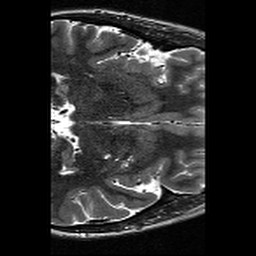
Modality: T2w
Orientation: axial